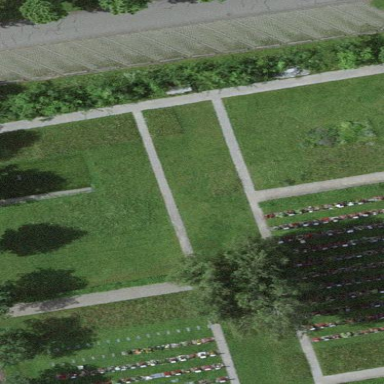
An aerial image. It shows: Sector in the cemetery.